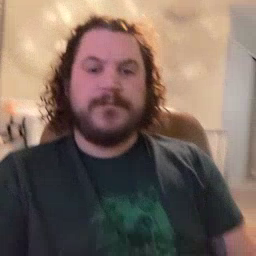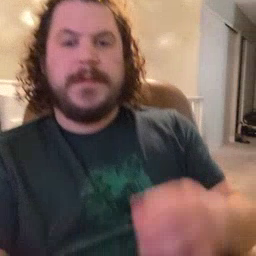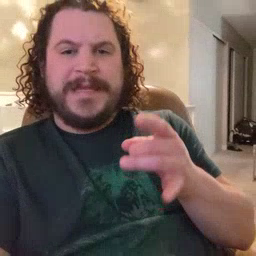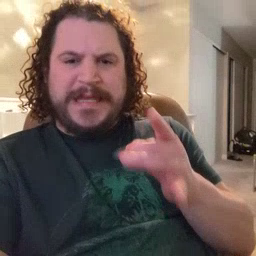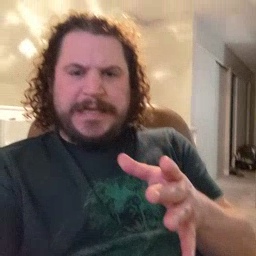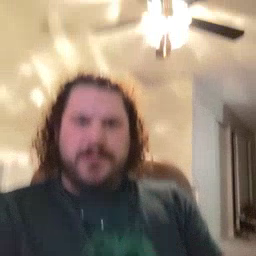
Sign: hate